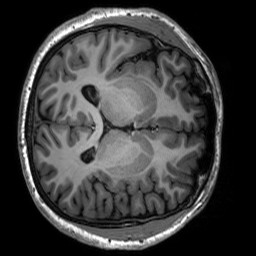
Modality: T1w
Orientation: axial
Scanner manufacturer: siemens
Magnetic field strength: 3 T
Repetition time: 2.3 s
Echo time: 0.00302 s